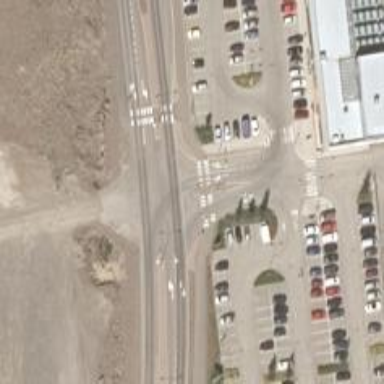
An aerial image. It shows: Asphalt cycleway with uncontrolled zebra crossing. There is island at the crossing.